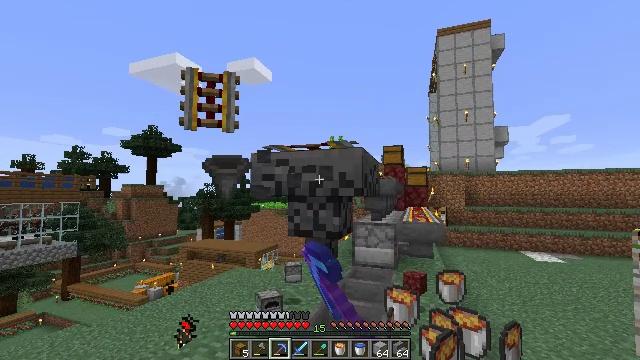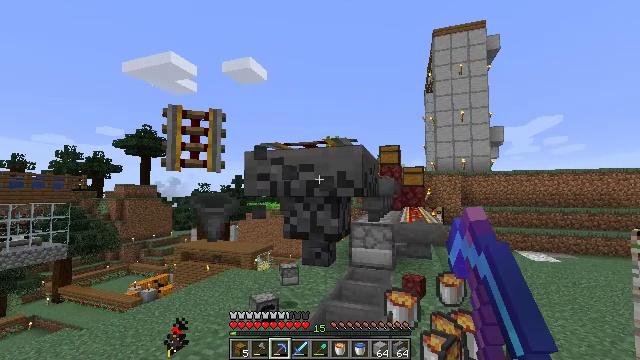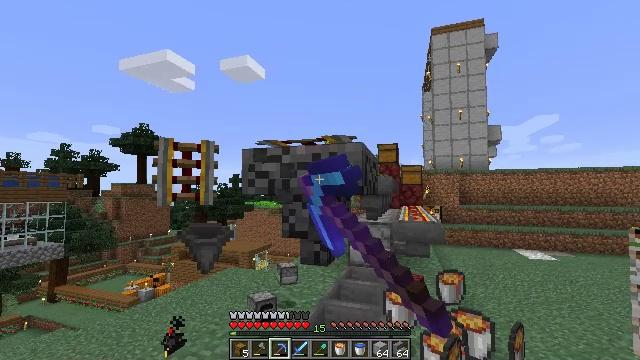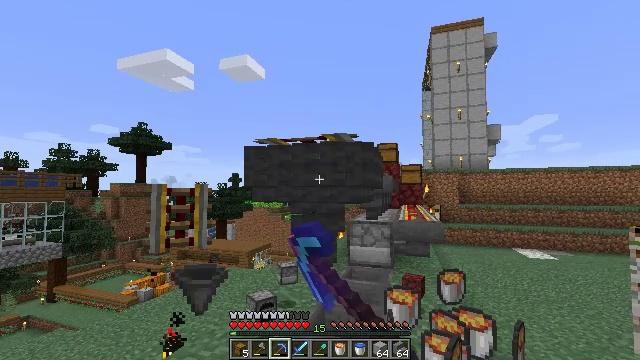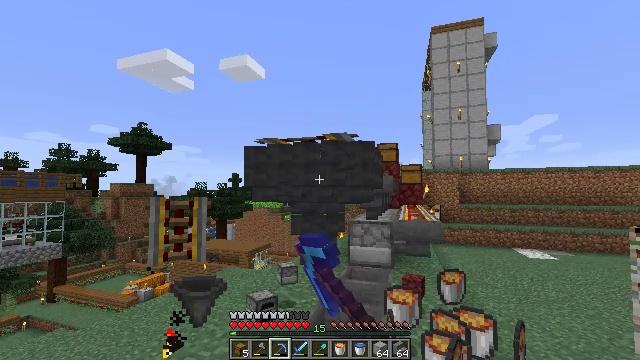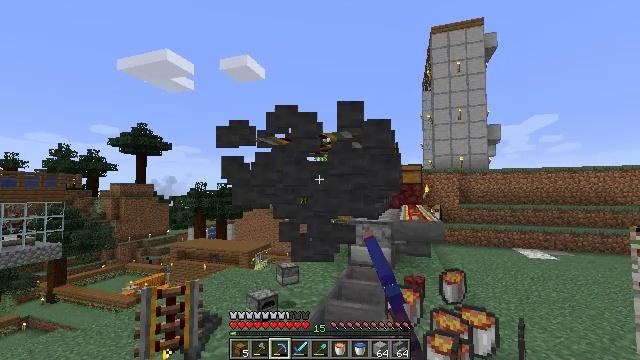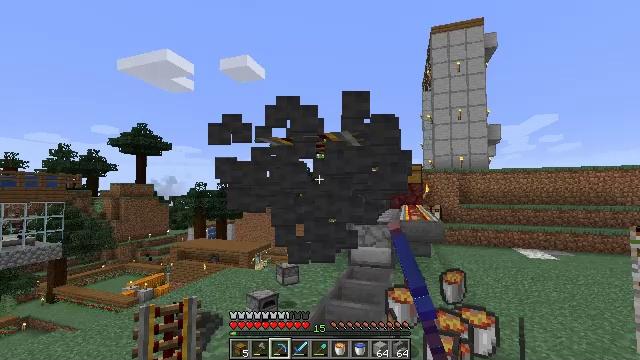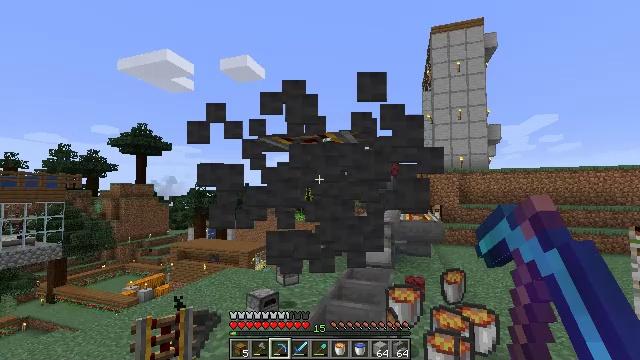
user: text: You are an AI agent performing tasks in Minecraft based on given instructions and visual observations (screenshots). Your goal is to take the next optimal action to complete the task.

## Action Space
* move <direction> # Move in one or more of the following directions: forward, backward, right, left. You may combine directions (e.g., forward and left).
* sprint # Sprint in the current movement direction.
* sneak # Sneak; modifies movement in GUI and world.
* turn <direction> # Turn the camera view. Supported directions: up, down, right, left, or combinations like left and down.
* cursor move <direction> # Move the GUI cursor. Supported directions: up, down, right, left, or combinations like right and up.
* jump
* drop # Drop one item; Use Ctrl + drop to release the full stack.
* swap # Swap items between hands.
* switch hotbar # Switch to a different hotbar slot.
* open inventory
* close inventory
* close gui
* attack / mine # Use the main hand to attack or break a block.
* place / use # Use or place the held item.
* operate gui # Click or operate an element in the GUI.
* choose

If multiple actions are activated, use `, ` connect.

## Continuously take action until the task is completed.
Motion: motion action
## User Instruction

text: Collect the hopper by mining it.
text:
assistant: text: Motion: attack / mine
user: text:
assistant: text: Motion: attack / mine
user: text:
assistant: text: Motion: attack / mine
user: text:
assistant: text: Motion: attack / mine
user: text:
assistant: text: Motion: attack / mine
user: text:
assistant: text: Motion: attack / mine
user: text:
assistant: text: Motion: attack / mine
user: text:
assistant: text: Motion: attack / mine